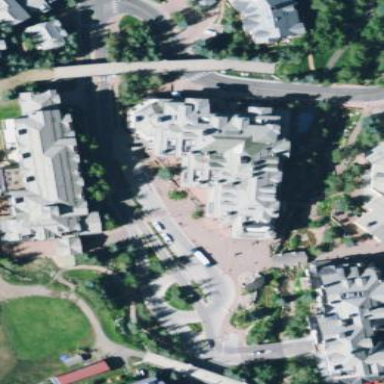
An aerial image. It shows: Hotel building.